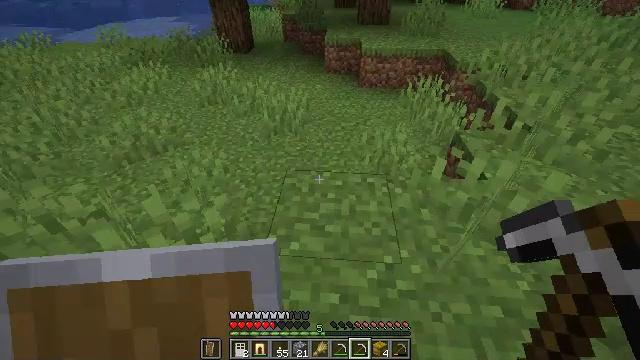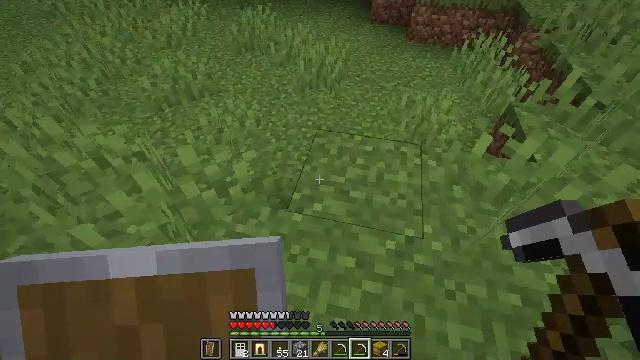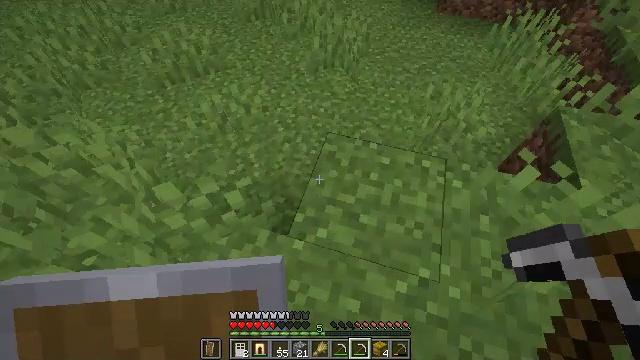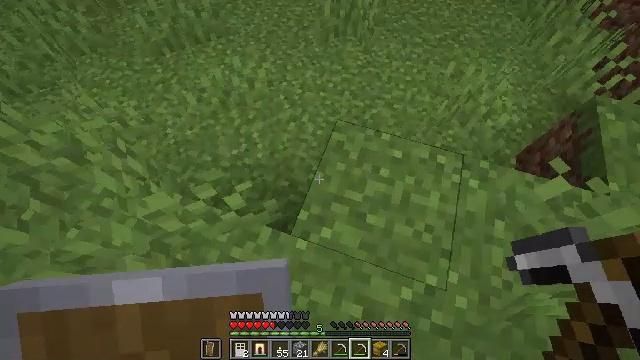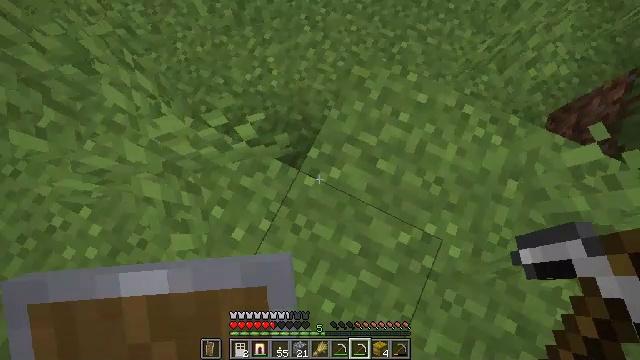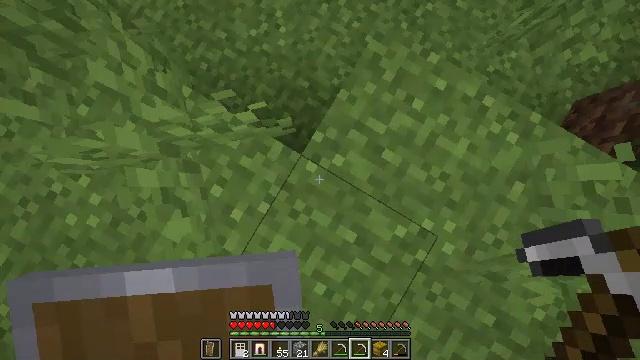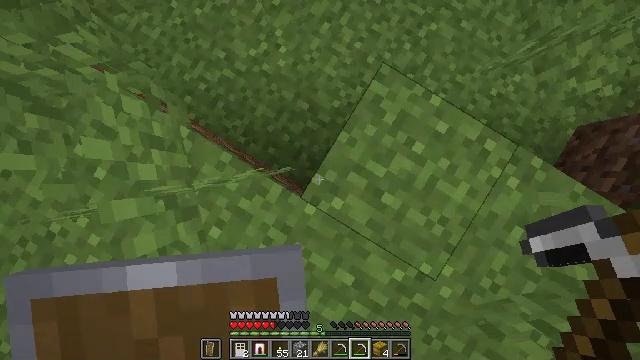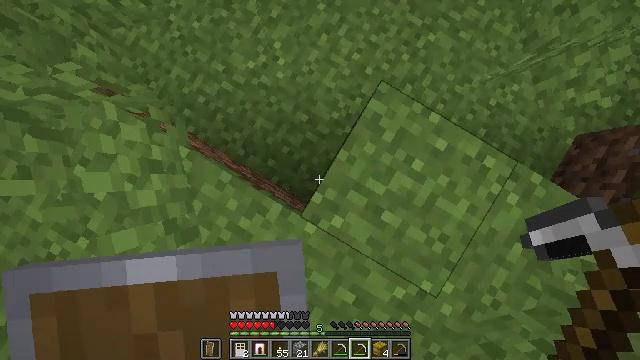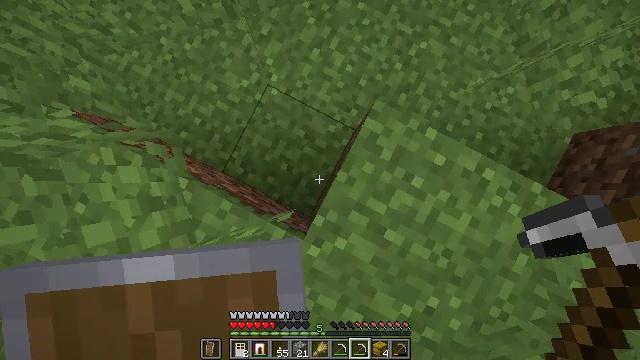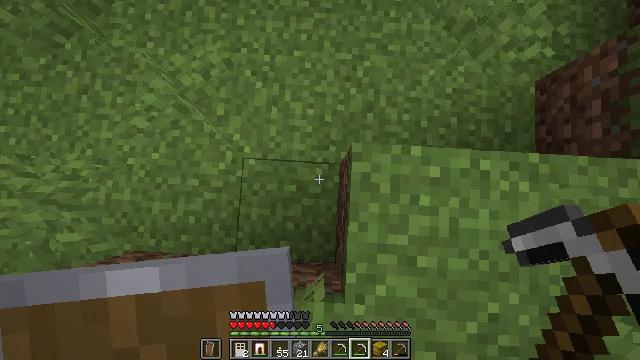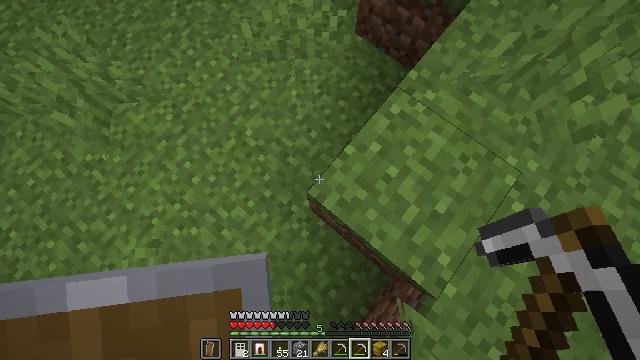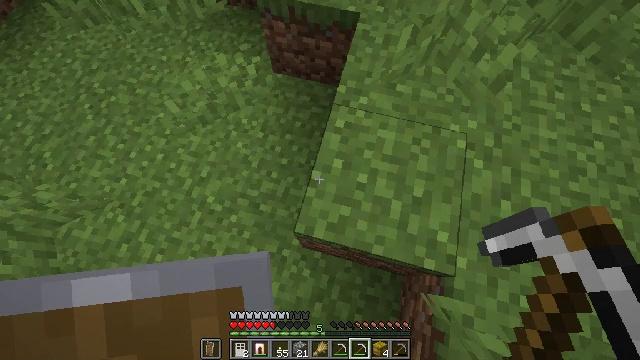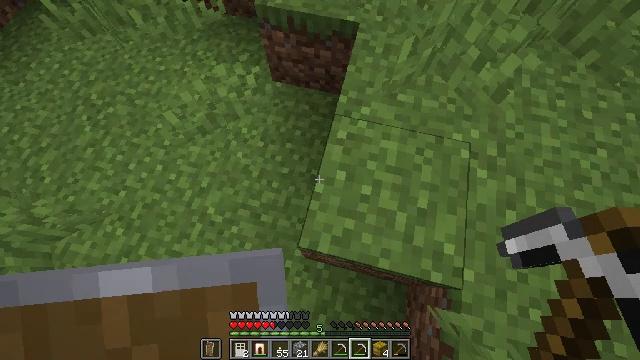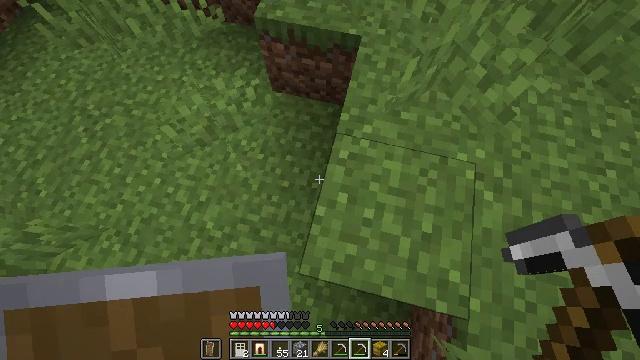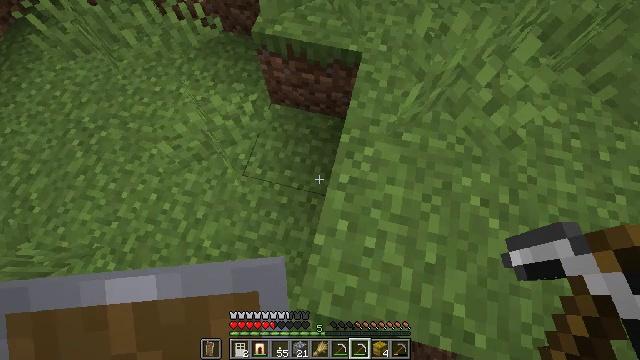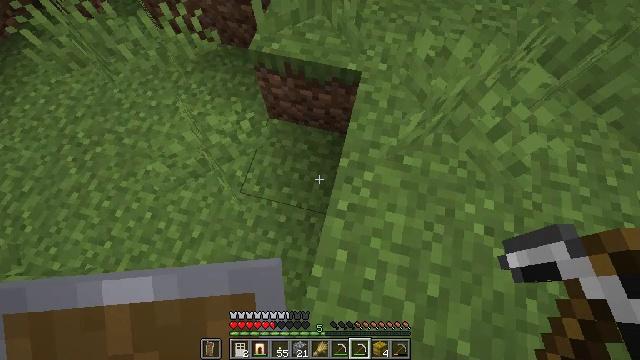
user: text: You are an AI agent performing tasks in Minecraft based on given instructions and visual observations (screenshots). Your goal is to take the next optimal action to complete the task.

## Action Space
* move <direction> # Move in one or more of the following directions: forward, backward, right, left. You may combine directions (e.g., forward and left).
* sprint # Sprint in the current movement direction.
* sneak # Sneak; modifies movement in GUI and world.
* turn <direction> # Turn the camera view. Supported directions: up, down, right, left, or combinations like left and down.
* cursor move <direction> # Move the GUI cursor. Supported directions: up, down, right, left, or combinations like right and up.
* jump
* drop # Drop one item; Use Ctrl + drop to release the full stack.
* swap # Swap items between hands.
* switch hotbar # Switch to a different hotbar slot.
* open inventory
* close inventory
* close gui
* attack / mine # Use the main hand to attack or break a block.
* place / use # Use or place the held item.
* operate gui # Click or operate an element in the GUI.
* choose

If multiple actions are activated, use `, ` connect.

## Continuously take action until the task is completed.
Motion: motion action
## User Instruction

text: Mine beetroots from the garden.
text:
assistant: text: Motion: move forward, turn left and down
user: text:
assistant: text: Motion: move forward, turn left and down
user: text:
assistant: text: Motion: move forward, turn left and down
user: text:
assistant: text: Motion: move forward, turn left and down
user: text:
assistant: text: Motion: move forward, turn left and down
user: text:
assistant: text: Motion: move forward, turn down
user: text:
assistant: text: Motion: move forward, turn down
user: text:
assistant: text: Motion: move forward, turn right
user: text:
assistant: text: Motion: turn right and up
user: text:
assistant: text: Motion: turn right and up
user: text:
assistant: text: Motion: turn right and up
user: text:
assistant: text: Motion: move forward, turn right
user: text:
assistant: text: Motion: move forward
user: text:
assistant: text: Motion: move forward
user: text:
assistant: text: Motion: move forward
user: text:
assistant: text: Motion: move forward, turn up
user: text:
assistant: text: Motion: move forward, turn up
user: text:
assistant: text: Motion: move forward, turn up
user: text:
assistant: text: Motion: move forward, turn left and up
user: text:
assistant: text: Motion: move forward
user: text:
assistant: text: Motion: move forward
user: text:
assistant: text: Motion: move forward
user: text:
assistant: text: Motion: move forward
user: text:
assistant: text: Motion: move forward
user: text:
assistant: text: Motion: move forward, turn up
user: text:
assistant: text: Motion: move forward, turn left and up
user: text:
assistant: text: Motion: move forward, turn left and up
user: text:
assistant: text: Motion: move forward, turn left and up
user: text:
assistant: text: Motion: move forward, turn left and up
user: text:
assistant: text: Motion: move forward, turn left and up